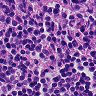
Metastatic tissue present: no